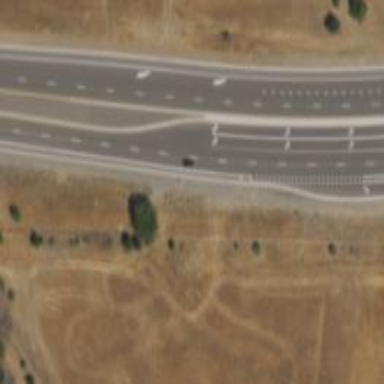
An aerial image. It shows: Asphalt road classified as primary highway with expressway characteristics.